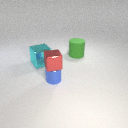
large green rubber cylinder to the right of small blue metal cylinder